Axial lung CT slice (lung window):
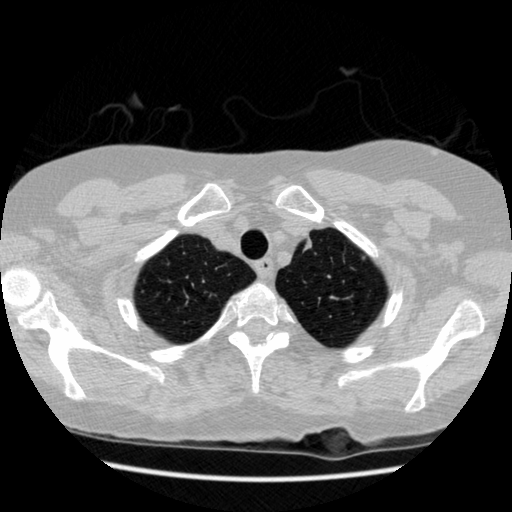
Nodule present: no